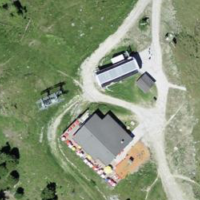
EUNIS habitat code: 55
Species observed at this site:
Papilio machaon
Arnica montana
Oenanthe oenanthe
Colias palaeno
Bartsia alpina
Periparus ater